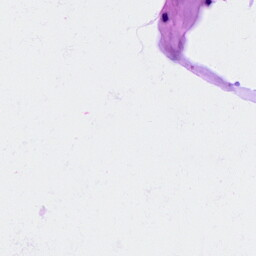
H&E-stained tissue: Breast